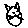
Label: cat